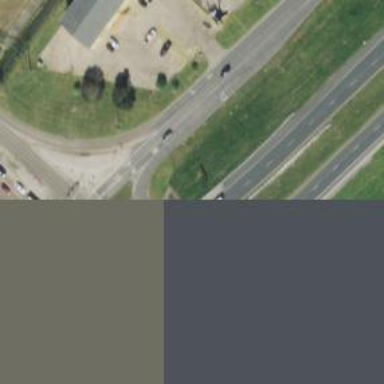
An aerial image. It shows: Secondary link road with asphalt surface.